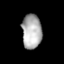
Tissue: lung
Cell type: Epithelial cells
Senescence score: 0.6092
Nuclear area (px): 656
Mean DAPI intensity: 176.332